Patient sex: M
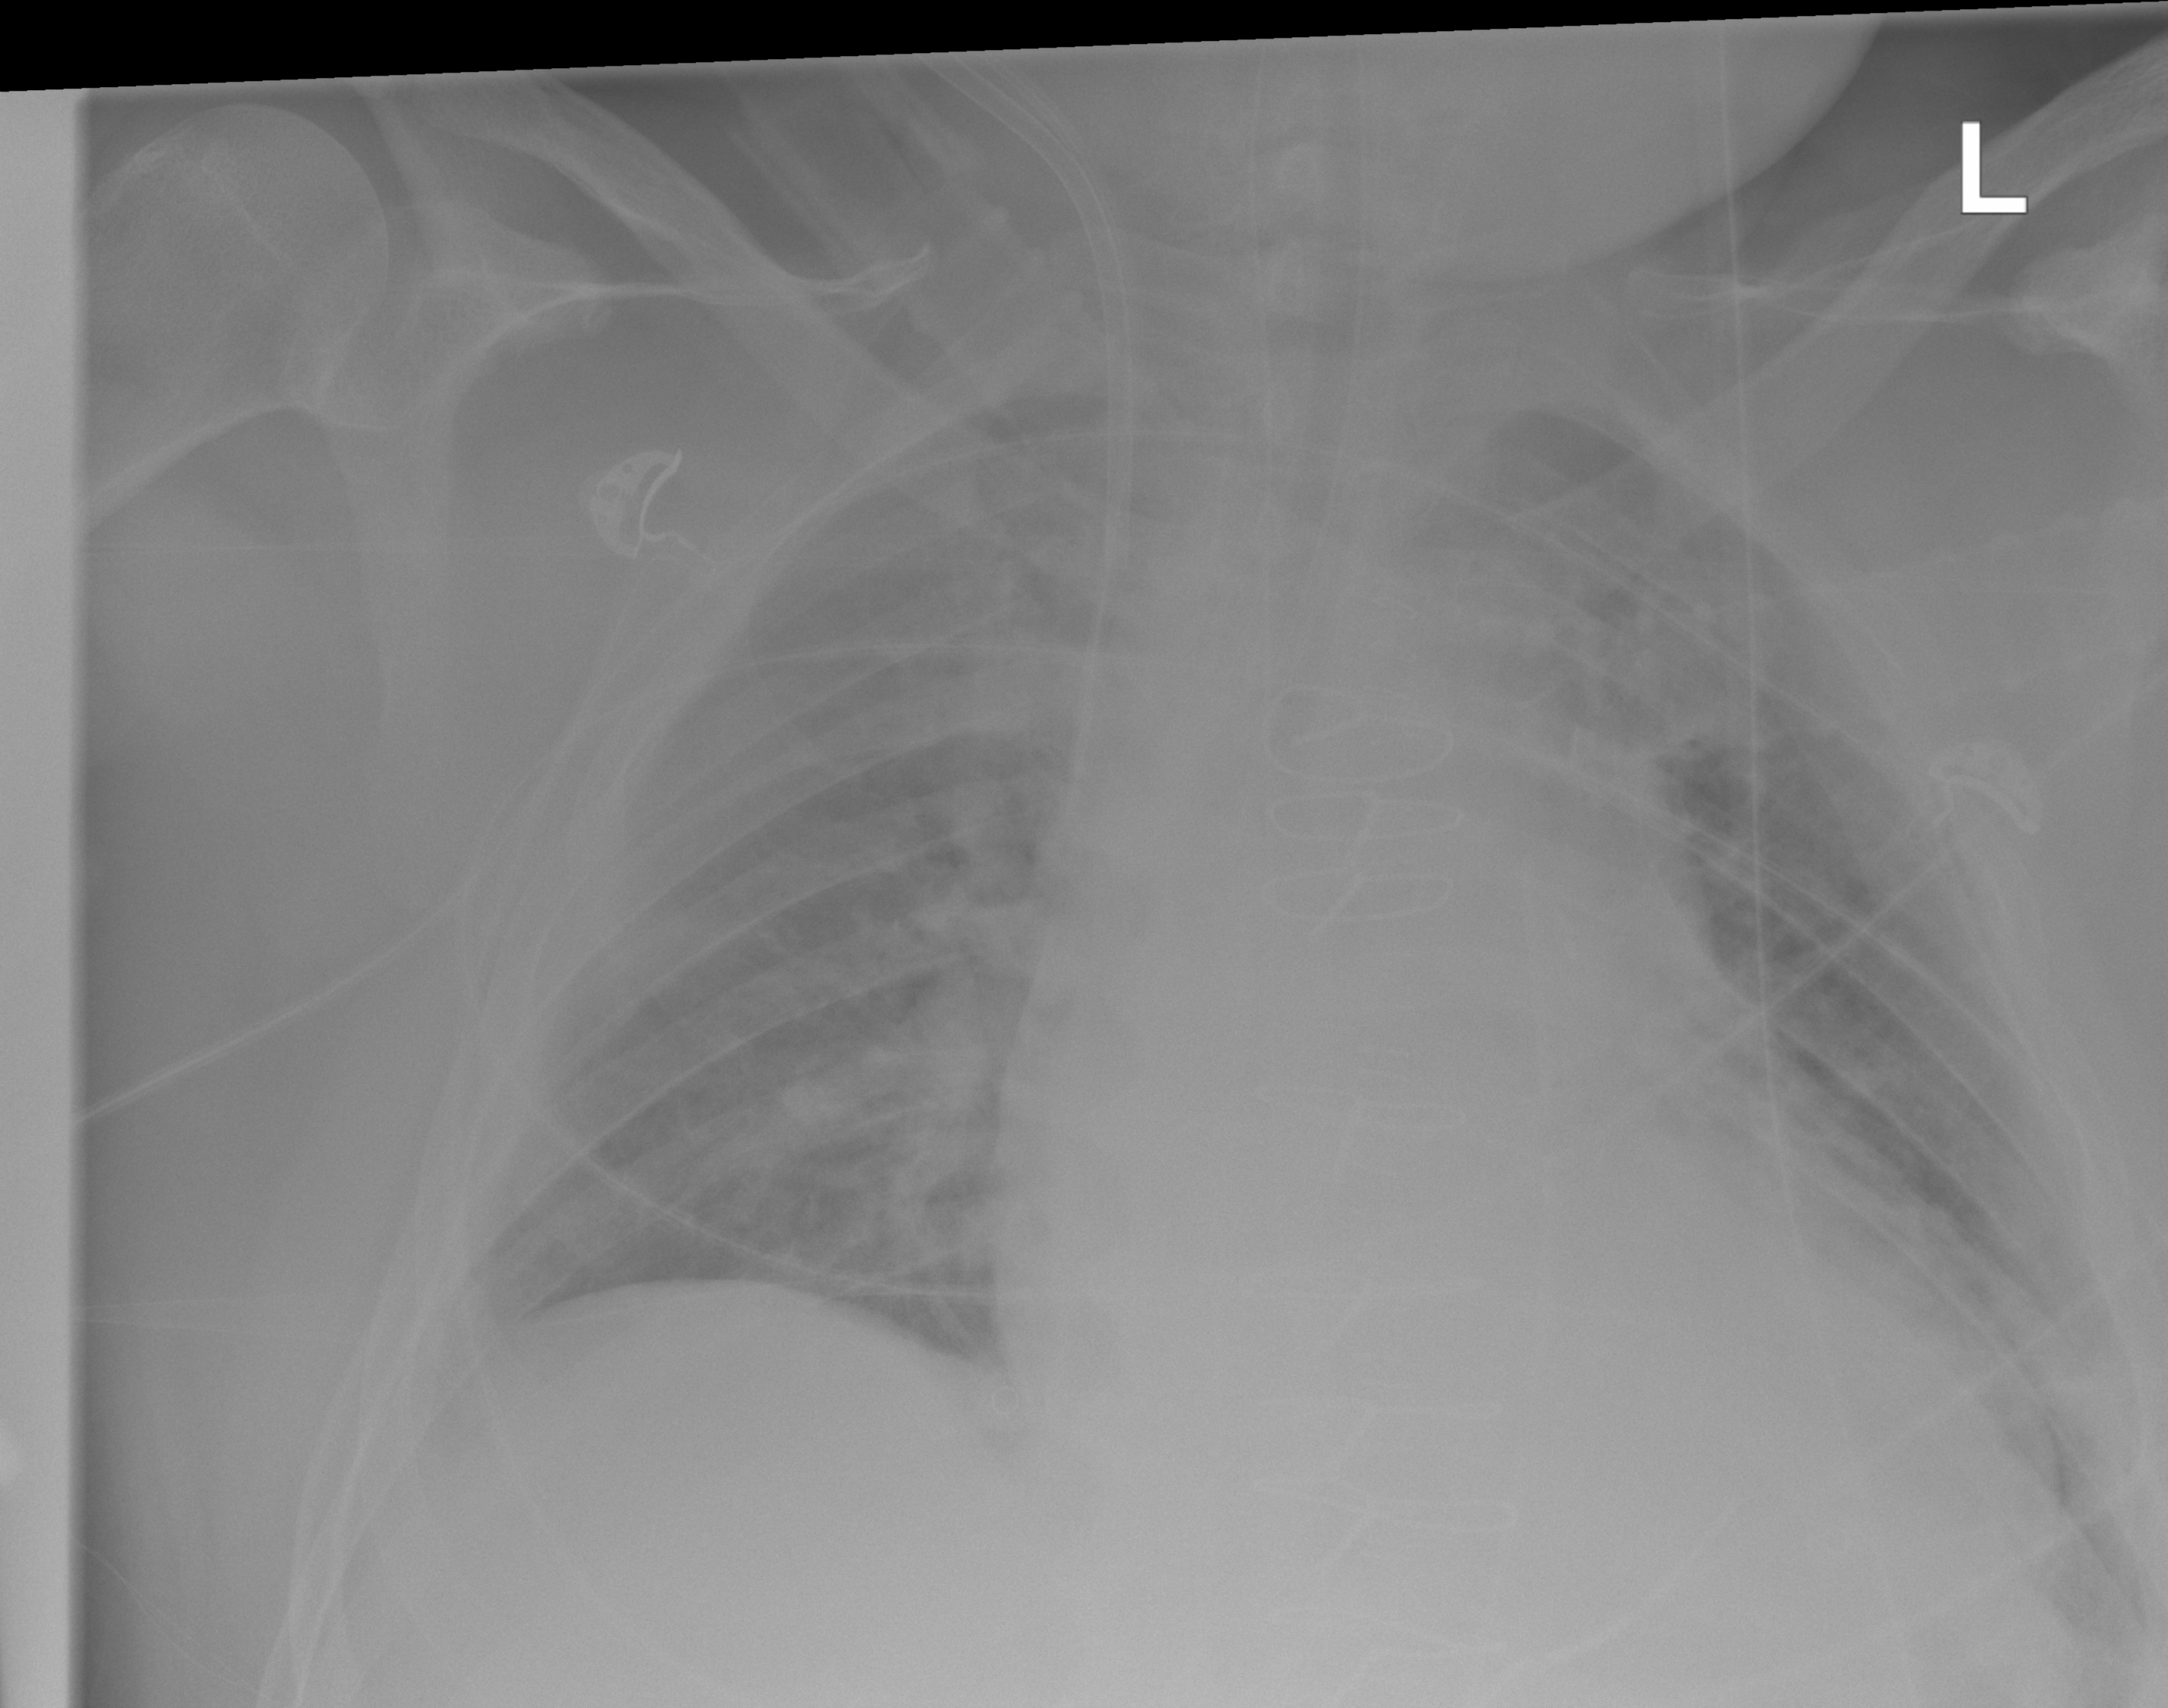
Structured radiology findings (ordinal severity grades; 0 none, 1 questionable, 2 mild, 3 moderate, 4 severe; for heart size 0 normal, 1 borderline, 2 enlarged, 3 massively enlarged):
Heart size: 1
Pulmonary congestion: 1
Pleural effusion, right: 0
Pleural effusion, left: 2
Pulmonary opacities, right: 0
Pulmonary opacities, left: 0
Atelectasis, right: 0
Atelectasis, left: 2